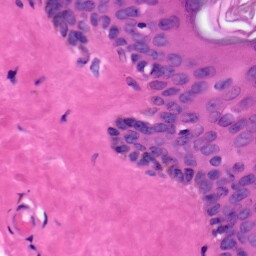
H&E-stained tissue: Skin